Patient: sex F, age 54
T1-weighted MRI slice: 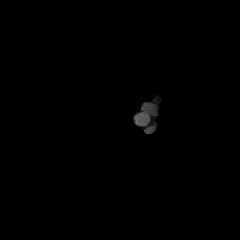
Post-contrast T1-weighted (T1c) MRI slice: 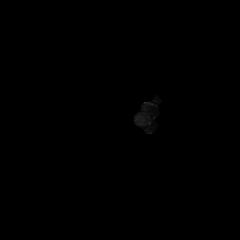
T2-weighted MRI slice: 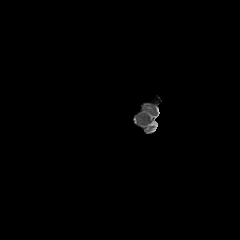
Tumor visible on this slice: no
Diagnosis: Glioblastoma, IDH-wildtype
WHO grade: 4